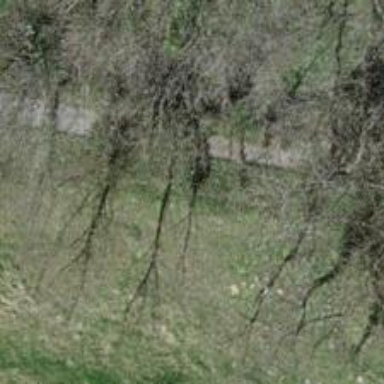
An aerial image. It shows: Ground path.